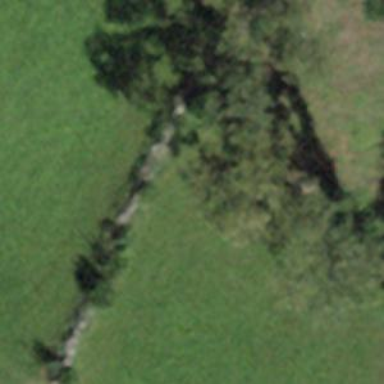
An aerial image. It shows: Retaining wall.